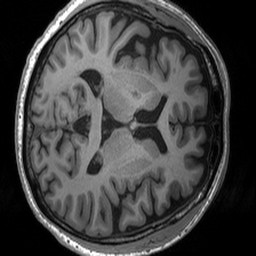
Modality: T1w
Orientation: axial
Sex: male
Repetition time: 1.95 s
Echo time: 0.026 s